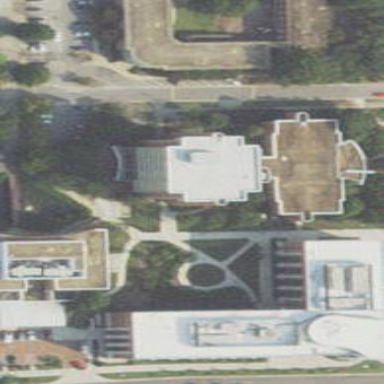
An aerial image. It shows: View of university building.